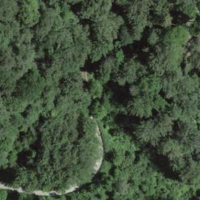
EUNIS habitat code: 41
Species observed at this site:
Cephalanthera longifolia